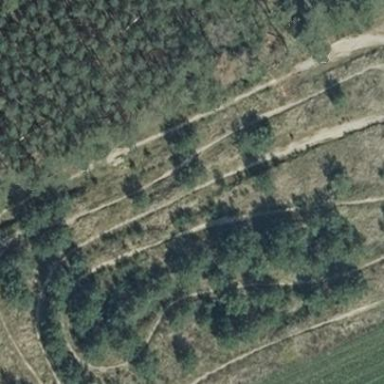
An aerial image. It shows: Sandy track with grade 5 track type.